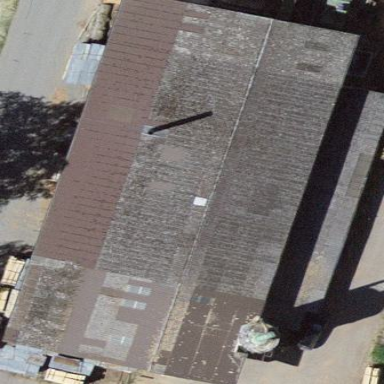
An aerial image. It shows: Sawmill building.